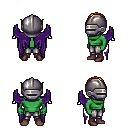
a pixel art fantasy rpg character, male body template, orc, green skin, purple wings, metal pants, dark blonde parted hairstyle, metal helm, maroon shoes, four views (front, back, left, right), 2x2 character sprite sheet, small pixel art, hard edges, no anti-aliasing